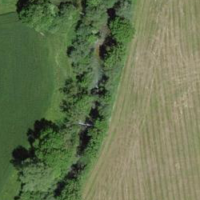
EUNIS habitat code: 52
Species observed at this site:
Petasites hybridus